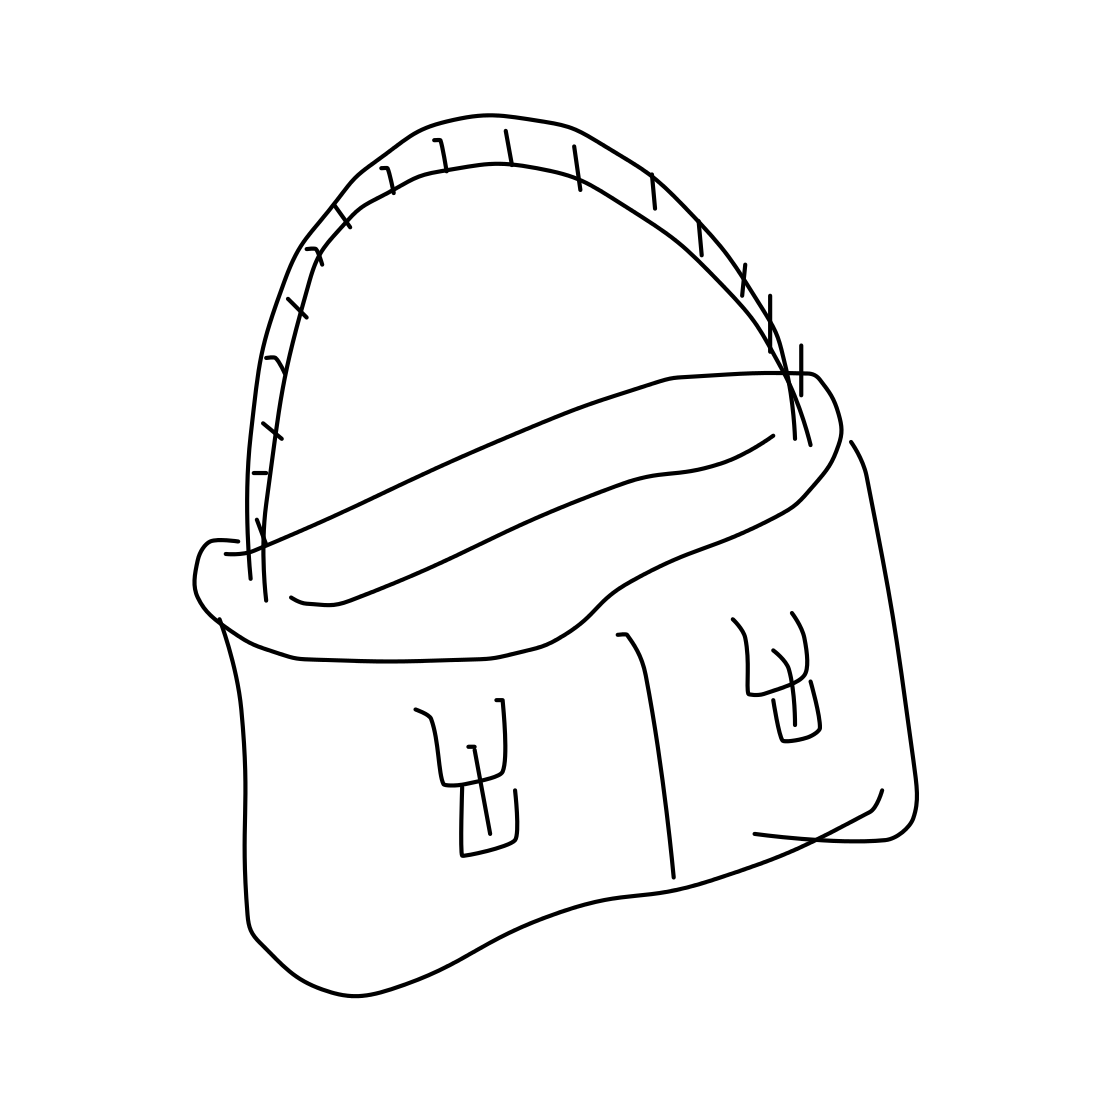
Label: purse